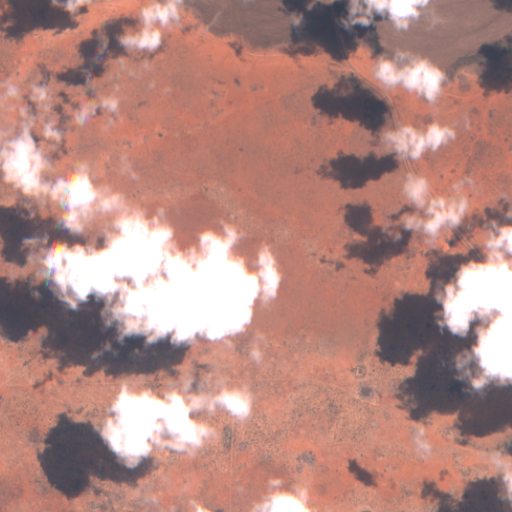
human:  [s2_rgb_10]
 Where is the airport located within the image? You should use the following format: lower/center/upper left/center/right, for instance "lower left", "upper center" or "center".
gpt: The airport is located in the lower right of the image.
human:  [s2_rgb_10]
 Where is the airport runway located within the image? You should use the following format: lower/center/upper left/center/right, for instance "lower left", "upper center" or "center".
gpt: The airport runway is located in the lower right of the image.
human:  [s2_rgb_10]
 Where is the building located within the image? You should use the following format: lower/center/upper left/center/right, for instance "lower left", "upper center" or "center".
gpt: The building is located in the lower right of the image.
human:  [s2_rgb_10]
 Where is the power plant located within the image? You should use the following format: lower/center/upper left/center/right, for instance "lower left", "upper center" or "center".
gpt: There is no power plant in the image.